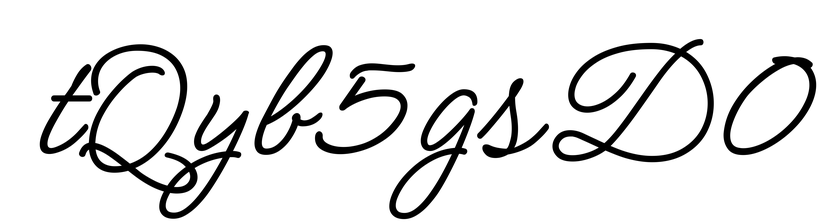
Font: MeowScript-Regular